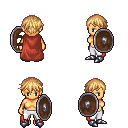
a pixel art fantasy rpg character, female body template, human, tanned skin, maroon cape, white pants, light blonde short bangs hairstyle, metal boots, shield, four views (front, back, left, right), 2x2 character sprite sheet, small pixel art, hard edges, no anti-aliasing